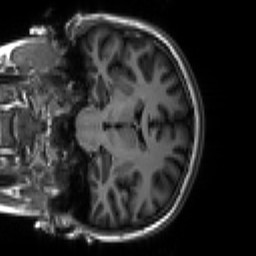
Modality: T1w
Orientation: coronal
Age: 19
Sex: female
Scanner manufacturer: siemens
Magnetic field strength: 3 T
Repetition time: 2.3 s
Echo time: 0.00266 s